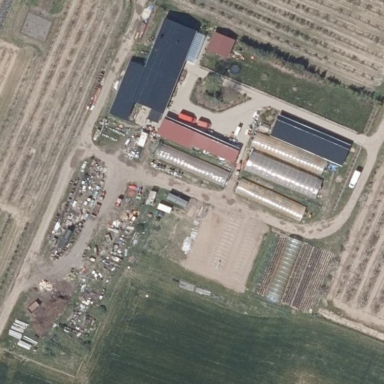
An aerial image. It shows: Farmyard area.